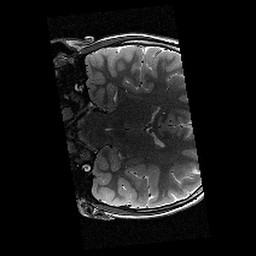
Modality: T2w
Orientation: coronal
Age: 10
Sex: male
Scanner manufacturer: siemens
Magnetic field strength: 3 T
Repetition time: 9.23 s
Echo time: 0.067 s